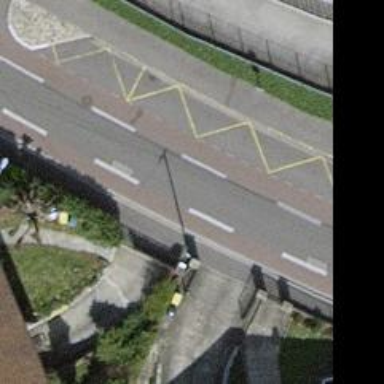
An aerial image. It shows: Public transport stop position.